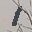
Label: 1